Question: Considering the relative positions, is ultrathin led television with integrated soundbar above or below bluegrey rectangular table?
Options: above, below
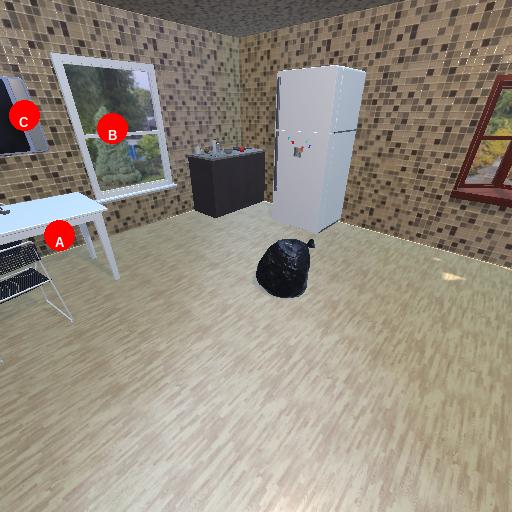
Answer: above